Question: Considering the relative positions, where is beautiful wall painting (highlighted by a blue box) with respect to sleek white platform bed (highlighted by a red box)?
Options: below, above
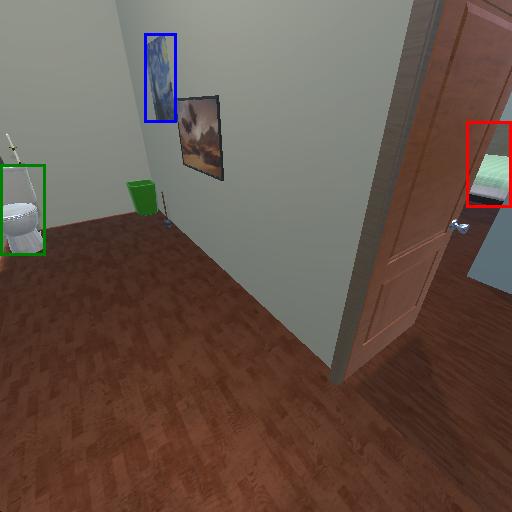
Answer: below